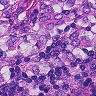
Metastatic tissue present: yes